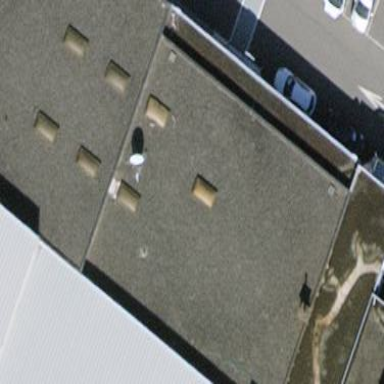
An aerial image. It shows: Commercial building with flat roof colored dimgray.